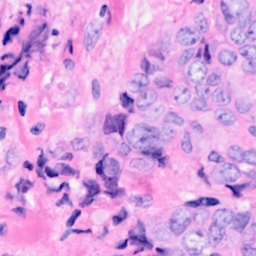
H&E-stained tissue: Breast